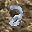
Label: 2